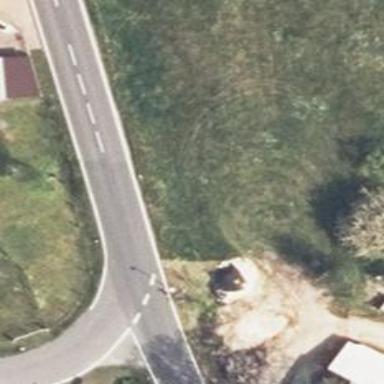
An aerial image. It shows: Secondary road with asphalt surface.